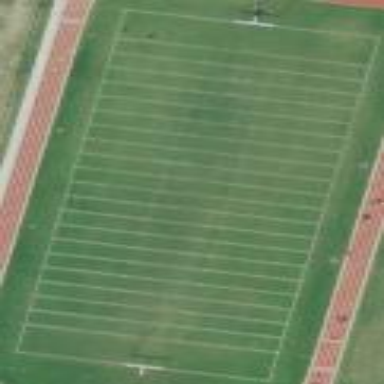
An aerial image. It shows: American football pitch.